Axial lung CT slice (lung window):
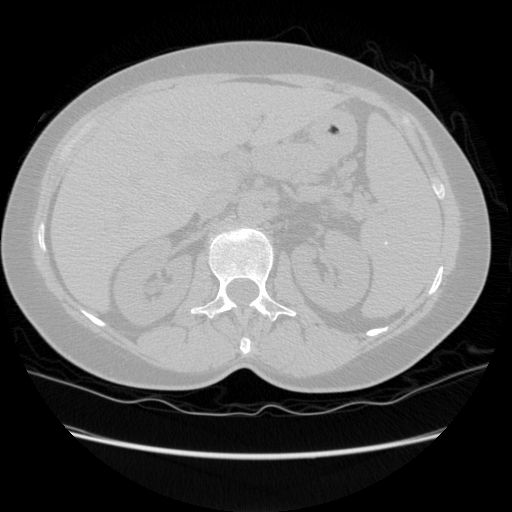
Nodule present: no